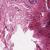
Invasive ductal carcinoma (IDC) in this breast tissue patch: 0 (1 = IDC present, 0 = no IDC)